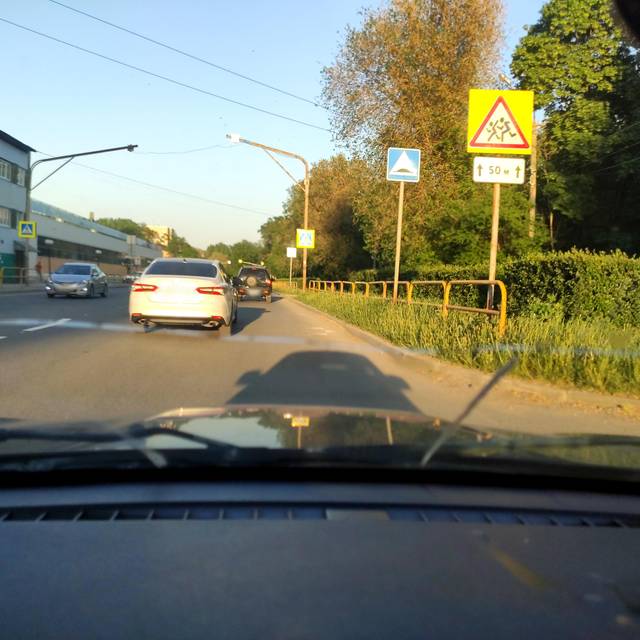
Region: Russia
Coordinates: 53.519, 49.422